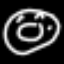
Label: donut